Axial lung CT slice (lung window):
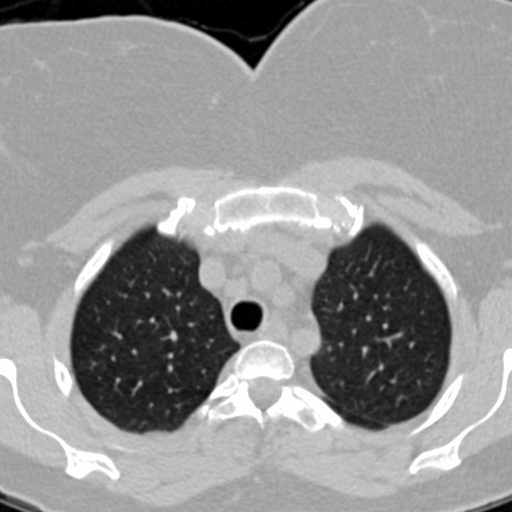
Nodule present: no